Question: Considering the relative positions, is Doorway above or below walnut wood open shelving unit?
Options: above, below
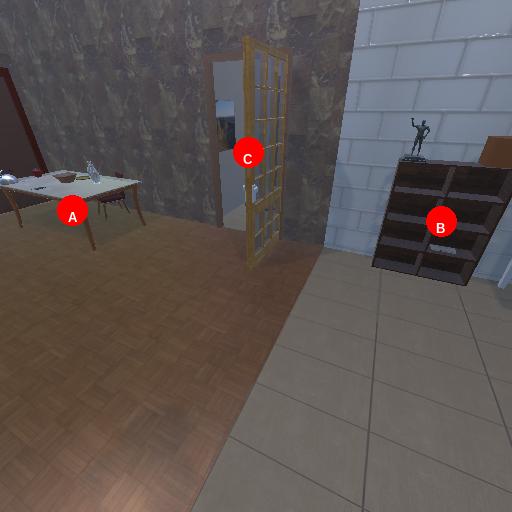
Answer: above